A scalogram of one vibration snapshot from a rotating bearing is shown, computed with a continuous wavelet transform. Based on the visible evidence, which condition applies: normal, inner_race, outer_race, ball?
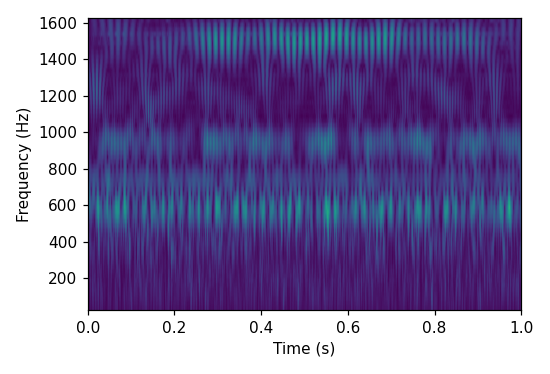
Answer: normal